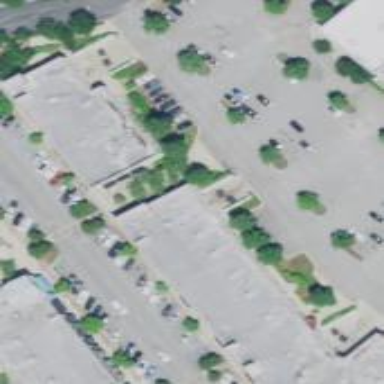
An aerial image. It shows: Street-side parking lot with asphalt surface.